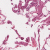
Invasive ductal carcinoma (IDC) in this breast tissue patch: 0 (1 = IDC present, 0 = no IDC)